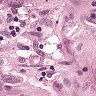
Metastatic tissue present: yes